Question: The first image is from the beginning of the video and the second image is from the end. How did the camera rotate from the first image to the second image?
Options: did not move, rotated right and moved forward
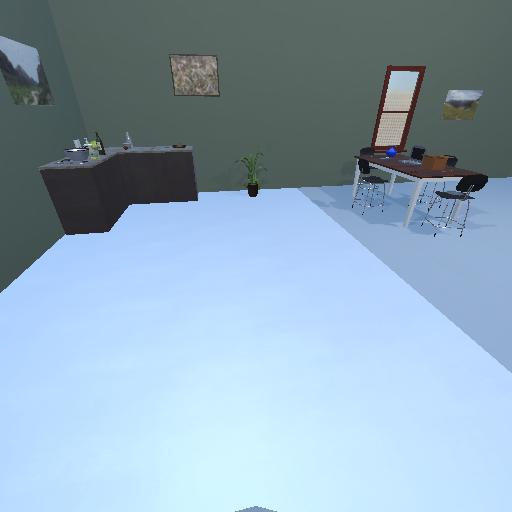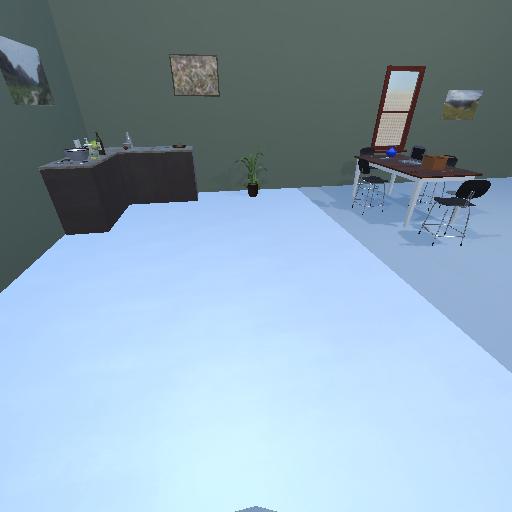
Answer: did not move